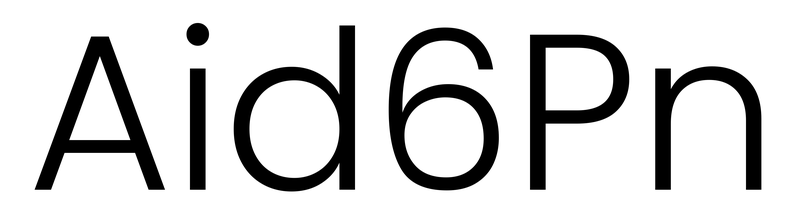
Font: Poppins-Light